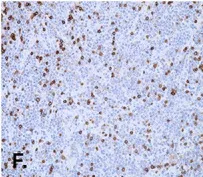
Pathological images of the resected specimen. Negative for CD3.
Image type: pathology (immunostaining)